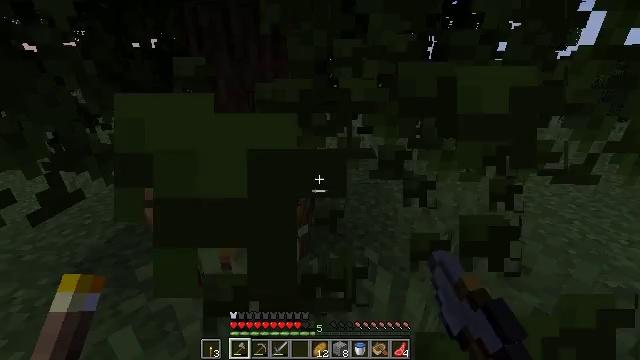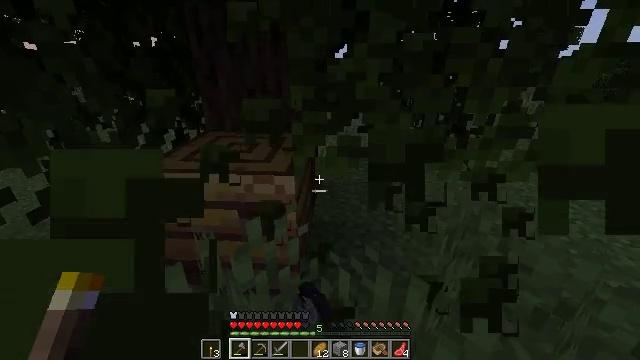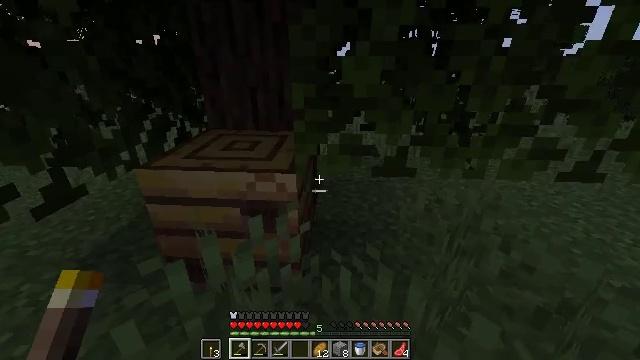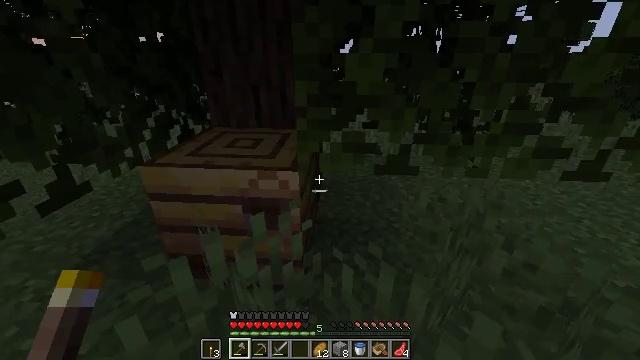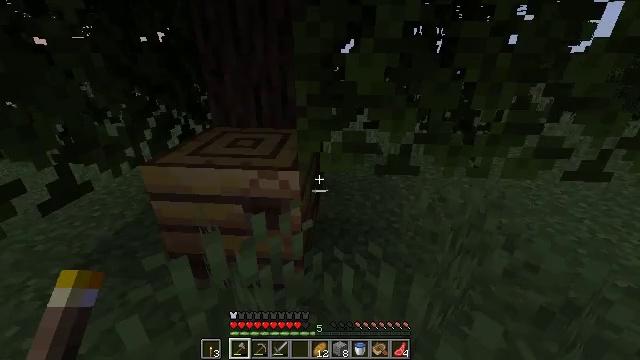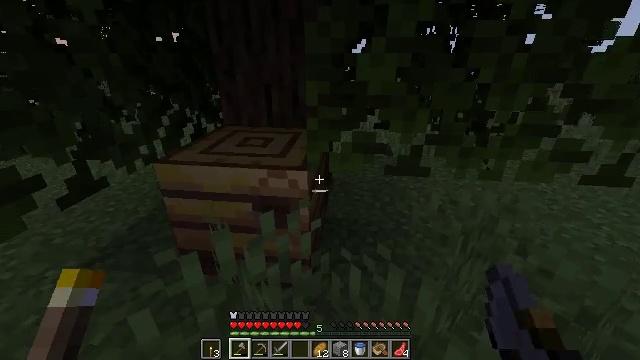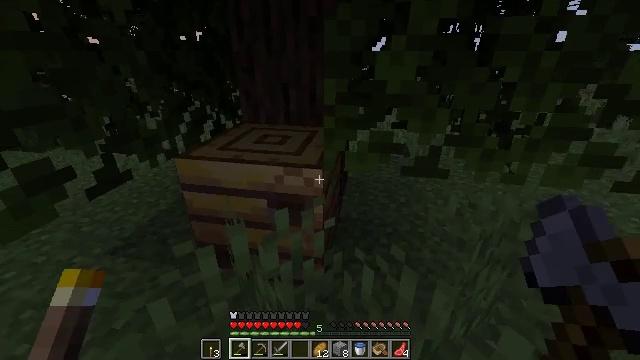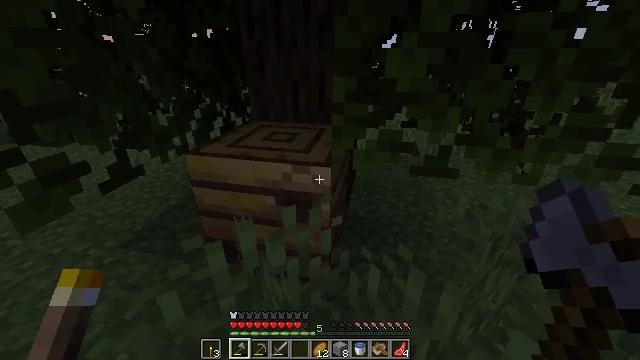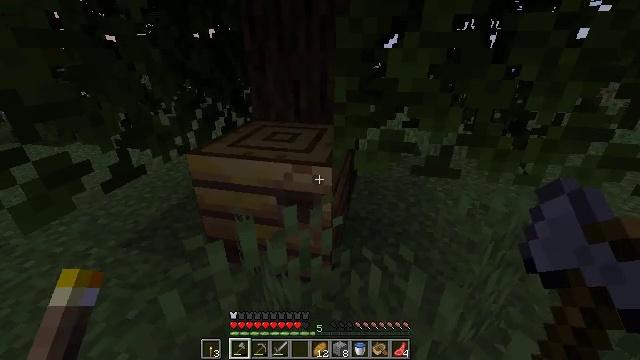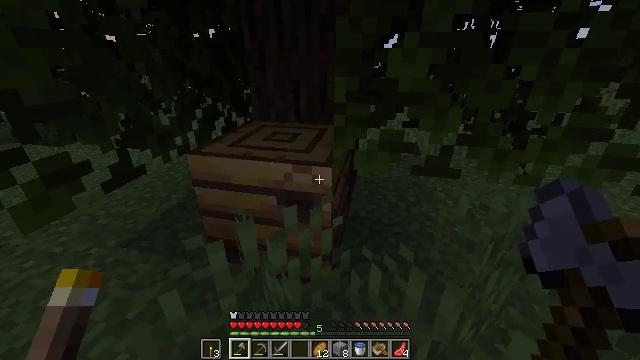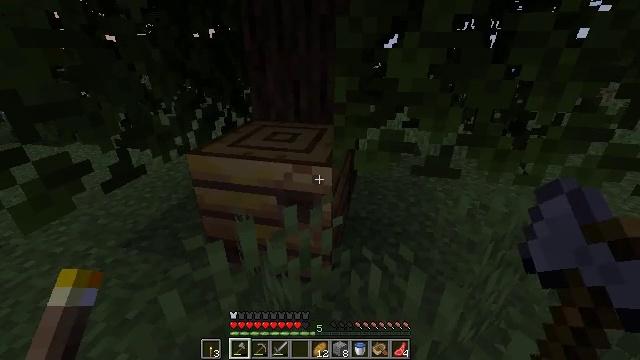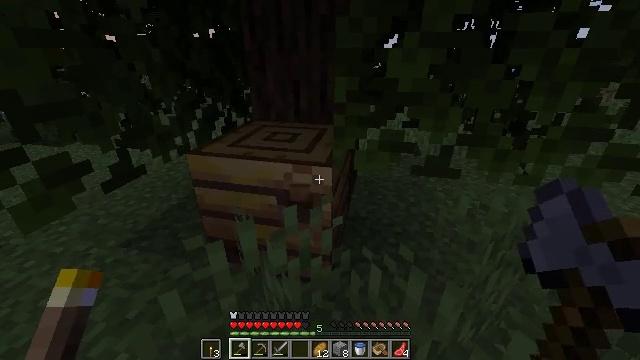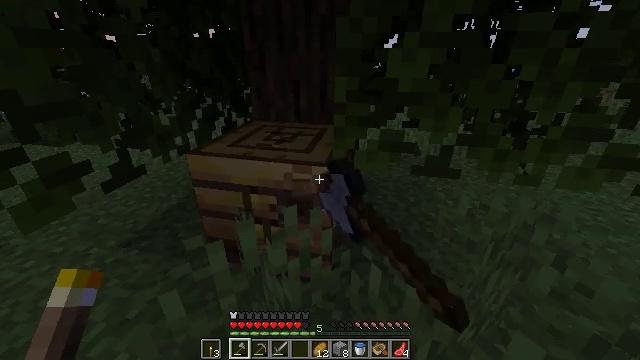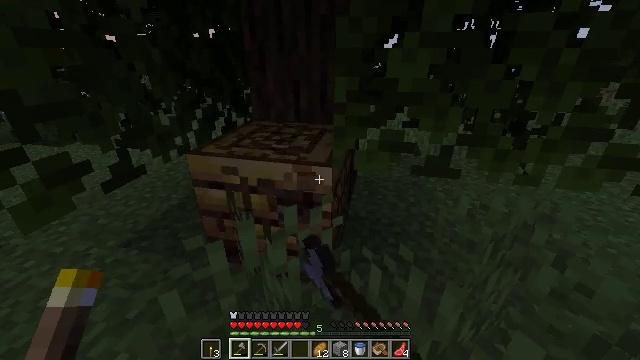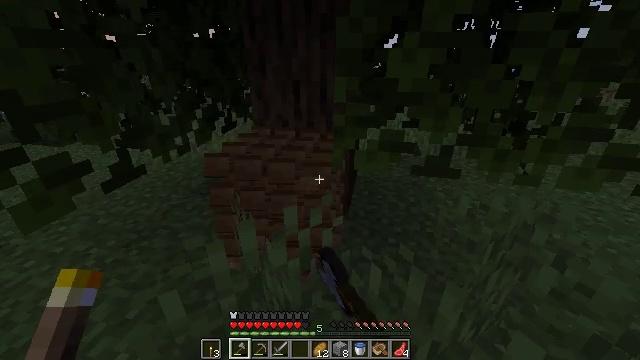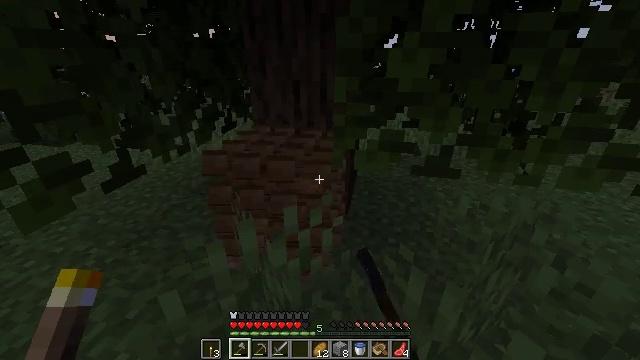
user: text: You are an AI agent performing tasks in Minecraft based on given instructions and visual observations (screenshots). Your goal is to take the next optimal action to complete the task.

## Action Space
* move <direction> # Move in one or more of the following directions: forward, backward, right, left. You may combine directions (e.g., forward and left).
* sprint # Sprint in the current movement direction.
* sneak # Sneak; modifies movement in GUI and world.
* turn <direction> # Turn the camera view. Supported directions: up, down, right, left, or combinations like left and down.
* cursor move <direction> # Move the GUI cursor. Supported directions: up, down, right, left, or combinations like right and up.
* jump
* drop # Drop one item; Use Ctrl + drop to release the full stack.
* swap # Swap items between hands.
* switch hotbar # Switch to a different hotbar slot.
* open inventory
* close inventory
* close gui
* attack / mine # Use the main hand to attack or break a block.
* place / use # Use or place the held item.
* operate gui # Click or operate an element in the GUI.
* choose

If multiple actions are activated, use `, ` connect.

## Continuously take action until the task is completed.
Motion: motion action
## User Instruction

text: Obtain a bee nest using a tool.
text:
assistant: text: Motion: no_op
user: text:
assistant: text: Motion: no_op
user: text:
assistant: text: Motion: no_op
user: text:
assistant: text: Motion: no_op
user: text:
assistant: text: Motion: turn left
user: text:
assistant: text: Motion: turn left
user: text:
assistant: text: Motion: turn left
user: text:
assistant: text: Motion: no_op
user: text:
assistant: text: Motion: no_op
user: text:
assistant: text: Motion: no_op
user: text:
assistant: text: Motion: attack / mine
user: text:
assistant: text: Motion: attack / mine
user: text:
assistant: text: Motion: attack / mine
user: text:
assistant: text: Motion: attack / mine
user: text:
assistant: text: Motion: attack / mine
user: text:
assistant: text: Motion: attack / mine
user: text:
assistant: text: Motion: attack / mine
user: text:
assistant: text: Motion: attack / mine
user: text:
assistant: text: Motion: attack / mine